Question: Can someone please help me with this? I have been researching and trying to get this working, but I'm out of luck. All the codes I found online were not working... The output, for now, is 00, 11, 22, 33, ... FF and lop back to 00. How do I separate the first and second digit displays? Like I want it to display from 0 to 255 (00, 01, 02...FF)?
Requirements:
When the circuit is first energized, the seven-segment LEDs will start counting at 0x00.
The duel segment LEDs will count up to 0xFF, increasing by 1 each time. The count MUST BE sequential. It is unacceptable to count 0 to F to 0 on digit 2, then increase digit 1 by 1. The count shall perform like a counter (0x00 to 0x0F then 0x10 etc.).
Once the count reaches 0xFF, the count will start over at 0x00.
The code will contain sufficient delay between incrementing the count so that the count can be visually confirmed that the circuit/code is operating as designed.
The above will occur infinitely, another word, in an endless loop until the device is powered down.
---
Source code:
'''
#include
void PORTA_init(void)
{
PORTA = 0; // All PORTA Pins are low
CMCON0 = 7; // Turn off Comparators
ANSEL = 0; // Turn off ADC
//TRISA = 0b001111; // RA4 and 5 are outputs; RA0,1,2, and 3 are input
return;
}
/******** END OF PORTA_init ****************************/
/********************************************************
* Notes:
*
* Delay was determined through trial and error
*
* Returns: None
* ********************************************************/
/** Function: main *************************************
*
* Notes:
*
* RA4 - Positive LED Connection for D0
* RA5 - Negative LED Connection for D0
*
* Returns: None -- This routine contains an infinite loop
*
*/
// CONFIG --- Configuration Word --- START
#pragma config FOSC = INTOSCIO
#pragma config WDTE = OFF
#pragma config PWRTE = OFF
#pragma config MCLRE = OFF
#pragma config CP = OFF
#pragma config CPD = OFF
#pragma config BOREN = OFF
#pragma config IESO = OFF
#pragma config FCMEN = OFF
// CONFIG --- Configuration Word --- END
int i, j;
int DisplayValue, DisplayLED;
//PLACE LEDDigit ARRAY HERE
const char LEDDigit[] = {
0b0000001, // "0"
0b1001111, // "1"
0b0010010, // "2"
0b0000110, // "3"
0b1001100, // "4"
0b0100100, // "5"
0b0100000, // "6"
0b0001111, // "7"
0b0000000, // "8"
0b0000100, // "9"
0b0001000, // "A"
0b1100000, // "b"
0b0110001, // "C"
0b1000010, // "d"
0b0110000, // "E"
0b0111000}; // "F"
main()
{
PORTA = 0;
PORTC = 0;
CMCON0 = 7; // Turn off Comparators
ANSEL = 0; // Turn off ADC
TRISA = 0b011100;
TRISC = 0b000000;
DisplayValue = 0; // Start Displaying at 0x00
DisplayLED = 0; // Display the 1s first
while(1 == 1) // Loop Forever
{
if (0 == DisplayLED) // True, then display right digit
{
RA5 = LEDDigit[DisplayValue & 0x0F] >> 6;
// Clears display bits 4 - 7 of DisplayValue,
// then selects bit 7 of LEDDigit
PORTC = LEDDigit[DisplayValue & 0x0F] & 0x03F;
// clears display bits 4 - 7 of DisplayValue,
// then selects bits 0 - 6 of LEDDigit
}
else
{
RA5 = LEDDigit[(DisplayValue >> 4) & 0x0F] >> 6;
PORTC = LEDDigit[(DisplayValue >> 4) & 0x0F] & 0x03F;
} //
TRISA = TRISA ^ 0b011111; // Swap Left/Right
PORTA = PORTA & 0b111100; // Make Sure Bits are Low
DisplayLED = DisplayLED ^ 1; // Other Digit Next
NOP(); // Used for 10 ms Timing
for (i = 0; i < 660; i++); // 10 ms Delay Loop
NOP(); // Used for 10 ms Timing
j = j + 1; // Increment the Counter?
if (25 == j) // 1/4 Second Passed?
{
DisplayValue++; // Increment the Counter
j = 0; // Reset for another 1/4 Second
} //
} //
} //
'''

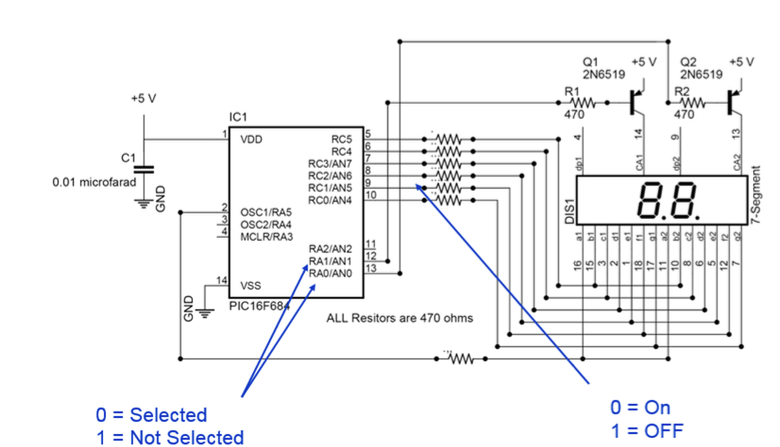
Answer: This is a possible answer to your homework assignment:
'''
/*
* File: main.c
* Author: dan1138
* Target: PIC16F688
* Compiler: XC8 v2.00
*
* PIC16F688
* +------------:_:------------+
* GND -> 1 : VDD VSS : 14 <- 5v0
* SEG_An <> 2 : RA5/T1CKI PGD/AN0/RA0 : 13 <> PGD DIGIT_1n
* <> 3 : RA4/AN3 PGC/AN1/RA1 : 12 <> PGC DIGIT_2n
* VPP -> 4 : RA3/VPP AN2/RA2 : 11 <>
* SEG_Bn <> 5 : RC5/RXD AN4/RC0 : 10 <> SEG_Gn
* SEG_Cn <> 6 : RC4/TXD AN5/RC1 : 9 <> SEG_Fn
* SEG_Dn <> 7 : RC3/AN7 AN6 RC2 : 8 <> SEG_En
* +---------------------------:
* DIP-14
*
* Created on July 7, 2019, 6:56 PM
*/
#pragma config FOSC = INTOSCIO
#pragma config WDTE = OFF
#pragma config PWRTE = OFF
#pragma config MCLRE = OFF
#pragma config CP = OFF
#pragma config CPD = OFF
#pragma config BOREN = OFF
#pragma config IESO = OFF
#pragma config FCMEN = OFF
#include <xc.h>
#include <stdint.h>
#define _XTAL_FREQ (8000000ul)
const char LEDDigit[] =
{
/* abcdefg _ */
0b00000001, /* | | */
/* |_| */
/* */
0b01001111, /* | */
/* | */
/* _ */
0b00010010, /* _| */
/* |_ */
/* _ */
0b00000110, /* _| */
/* _| */
/* */
0b01001100, /* |_| */
/* | */
/* _ */
0b00100100, /* |_ */
/* _| */
/* _ */
0b00100000, /* |_ */
/* |_| */
/* _ */
0b00001111, /* | */
/* | */
/* _ */
0b00000000, /* |_| */
/* |_| */
/* _ */
0b00001100, /* |_| */
/* | */
/* _ */
0b00001000, /* |_| */
/* | | */
/* */
0b01100000, /* |_ */
/* |_| */
/* _ */
0b00110001, /* | */
/* |_ */
/* */
0b01000010, /* _| */
/* |_| */
/* _ */
0b00110000, /* |_ */
/* |_ */
/* _ */
0b00111000, /* |_ */
/* | */
/* */
0b01111111, /* blank */
/* */
};
volatile uint8_t Digit1Segments;
volatile uint8_t Digit2Segments;
volatile uint8_t Timer0Ticks;
void __interrupt() ISR_handler(void)
{
if (TMR0IE && TMR0IF) { /* TIMER0 asserts and interrupt every 1.024 milliseconds */
TMR0IF=0;
Timer0Ticks++;
if ((Timer0Ticks & 0x0F) == 0) { /* every 16.384 drive a new digit */
if ((TRISA & 3) == 2) {
TRISA |= 3; /* Turn off all digit drivers */
PORTA = 0;
if ((Digit2Segments & (1<<6)) != 0 ) {
PORTA = (1<<5);
}
PORTC = Digit2Segments;
/* Drive digit 2 segments */
TRISA &= ~2;
}
else {
TRISA |= 3;
PORTA = 0;
if ((Digit1Segments & (1<<6)) != 0 ) {
PORTA = (1<<5);
}
PORTC = Digit1Segments;
/* Drive digit 1 segments */
TRISA &= ~1;
}
}
}
}
void main(void) {
uint8_t HexCount;
/*
* Initialize this PIC
*/
INTCON = 0;
OSCCON = 0x70; /* Select 8MHz system oscillator */
__delay_ms(500); /* Give ICSP device programming tool a chance to get the PICs attention */
Digit1Segments = 0b01111111;
Digit2Segments = 0b01111111;
TRISA = 0xDF; /* PORTA bit 5 needs to be an output */
TRISC = 0x00;
ANSEL = 0;
OPTION_REG = 0b11000010; /* TIMER0 clock = FOSC/4, prescale 1:8 */
PORTA = 0;
PORTC = 0;
CMCON0 = 7;
TMR0 = 0;
TMR0IF = 0;
TMR0IE = 1;
GIE = 1;
/*
* This is the application loop.
*
* It counts up one count about every second.
*/
HexCount = 0;
while(1)
{
Digit1Segments = LEDDigit[HexCount & 0x0F];
Digit2Segments = LEDDigit[(HexCount>>4) & 0x0F];
__delay_ms(1000);
HexCount++;
}
}
'''
Only checked using the MPLABX simulator so it may not work in real hardware or in a Proteus simulator.
Warning: I have used concepts that may not have been covered, so if this code works and you hand it in your instructor will know you got it from the internet.